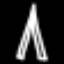
Label: The Eiffel Tower